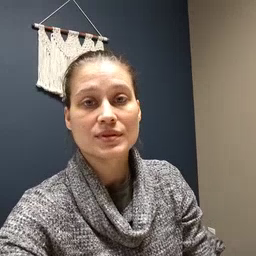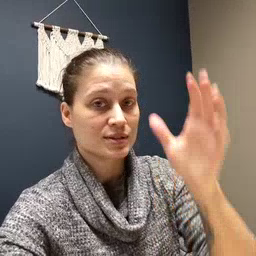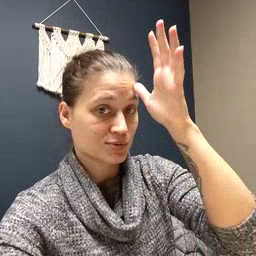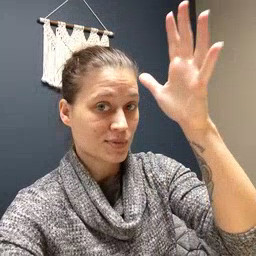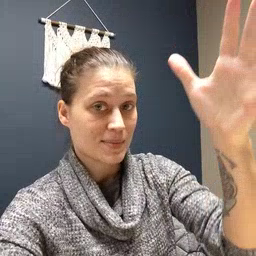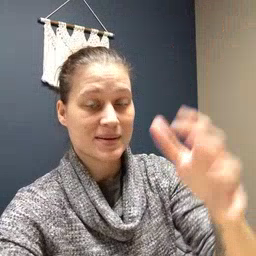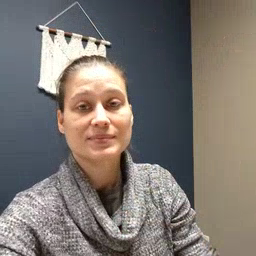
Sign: grandpa